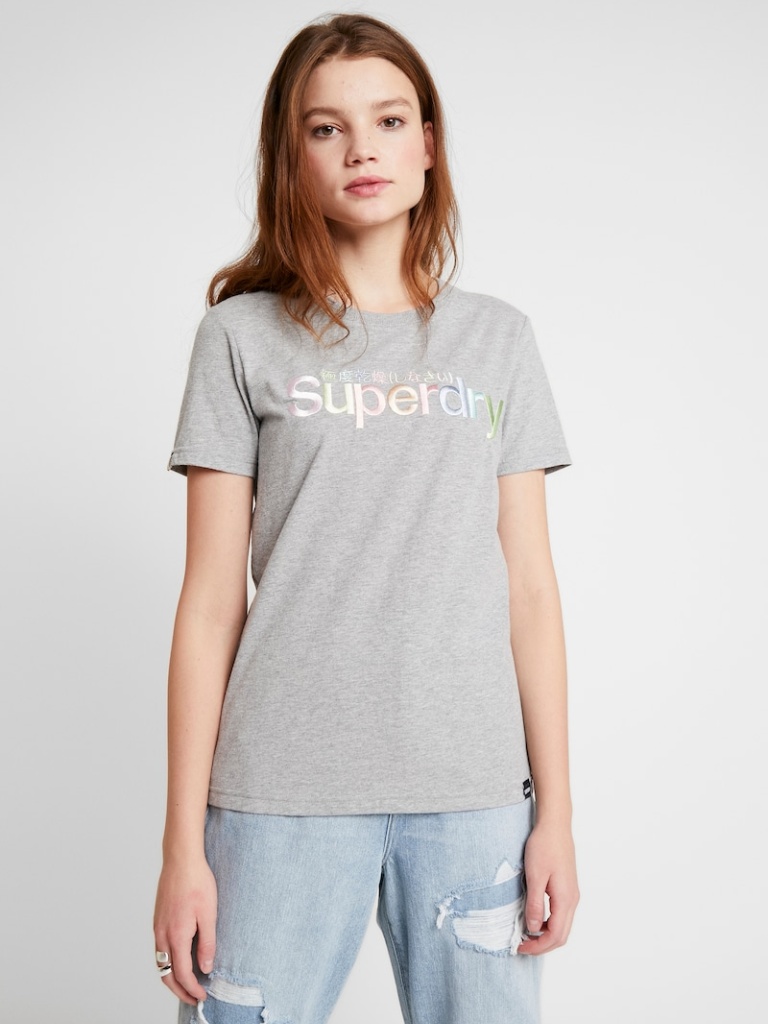
cotton relaxed short sleeve hip length Untucked crew t-shirt